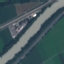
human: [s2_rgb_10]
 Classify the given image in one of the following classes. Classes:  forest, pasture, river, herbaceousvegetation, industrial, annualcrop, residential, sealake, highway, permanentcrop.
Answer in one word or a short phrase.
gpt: River